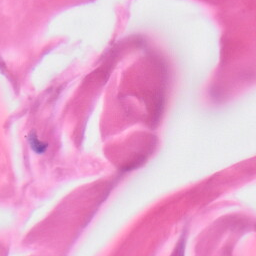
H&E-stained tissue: Skin